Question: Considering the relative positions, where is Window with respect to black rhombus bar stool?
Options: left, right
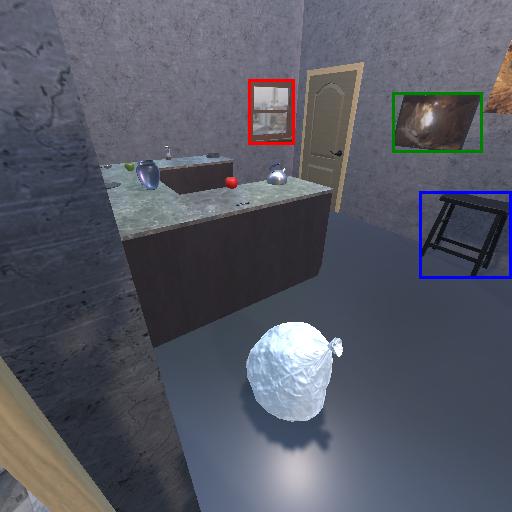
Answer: left